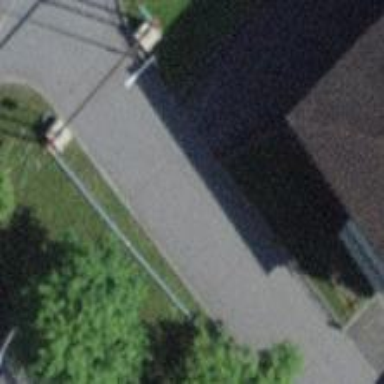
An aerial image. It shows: Asphalt sidewalk.